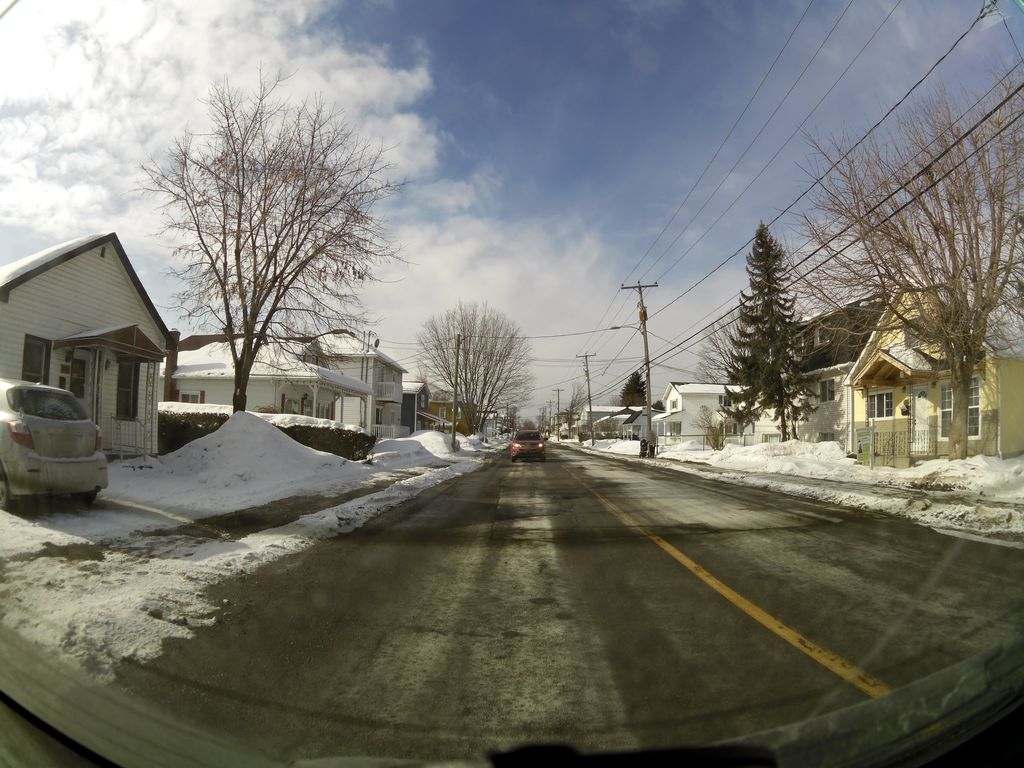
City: ottawa-gatineau